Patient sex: F
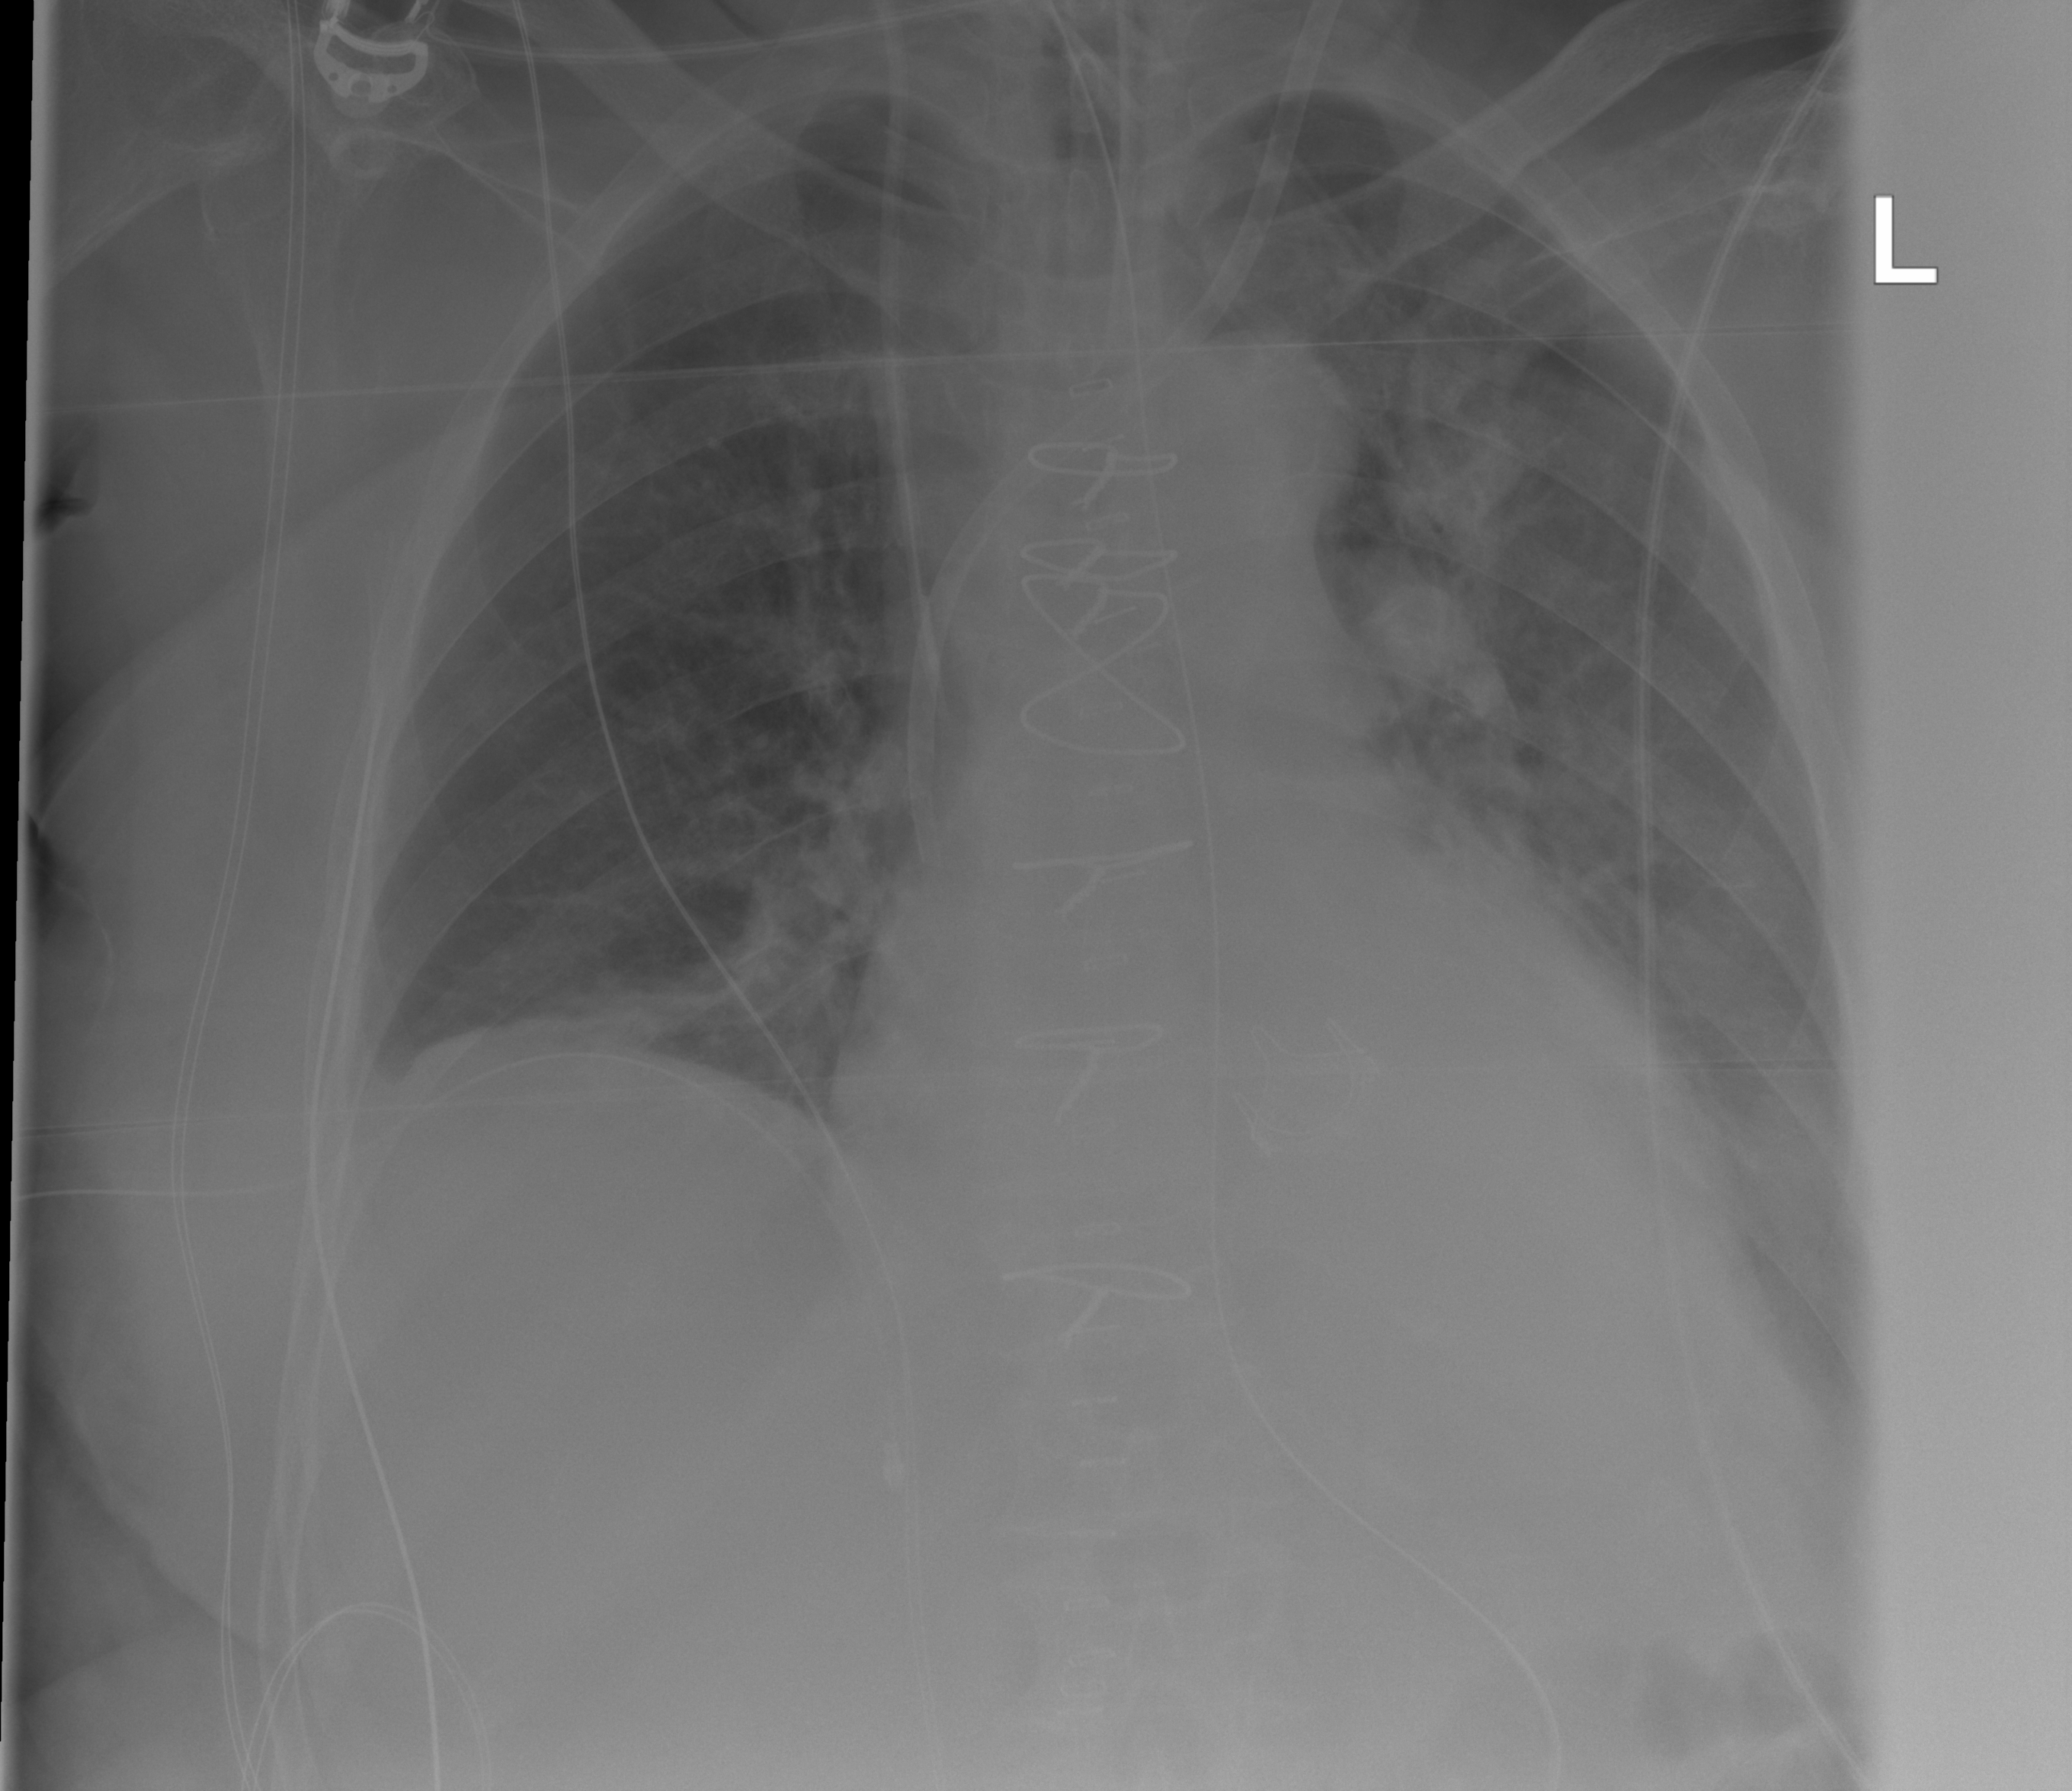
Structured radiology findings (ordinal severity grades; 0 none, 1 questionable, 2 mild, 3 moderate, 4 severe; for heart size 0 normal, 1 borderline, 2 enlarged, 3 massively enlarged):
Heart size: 1
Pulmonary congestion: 2
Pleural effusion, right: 1
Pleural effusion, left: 1
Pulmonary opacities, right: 0
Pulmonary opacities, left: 2
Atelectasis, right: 2
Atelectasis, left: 2